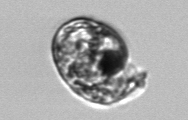
Label: Proterythropsis